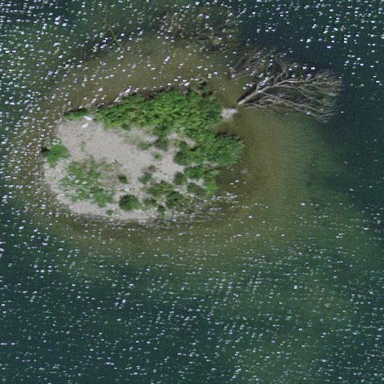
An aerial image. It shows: Islet.